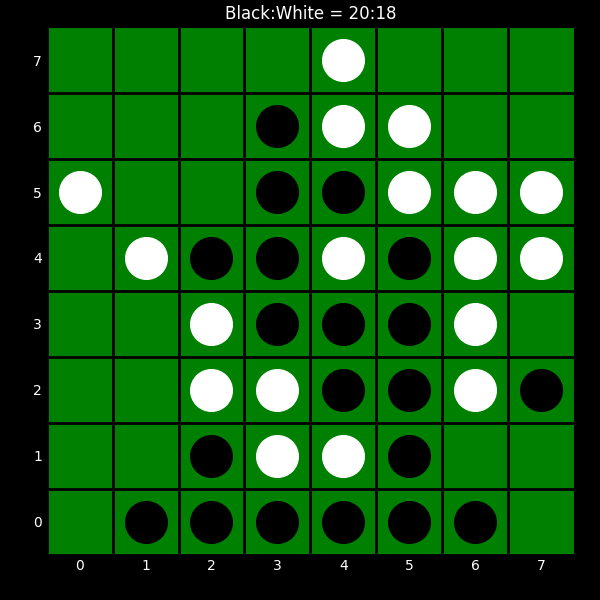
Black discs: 20
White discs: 18